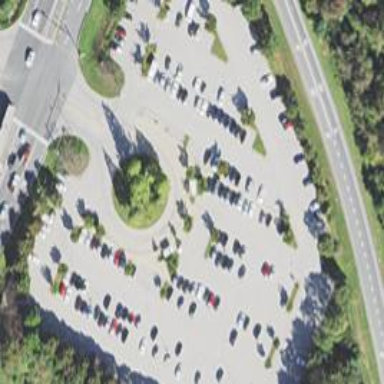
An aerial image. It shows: Parking area with surface parking facilities and park and ride service available.